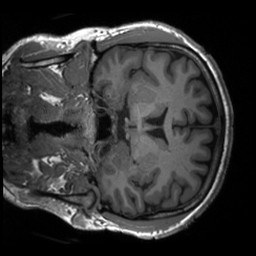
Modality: T1w
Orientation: coronal
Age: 28
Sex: male
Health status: healthy
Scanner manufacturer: siemens
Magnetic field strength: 3 T
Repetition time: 2.3 s
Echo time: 0.00232 s